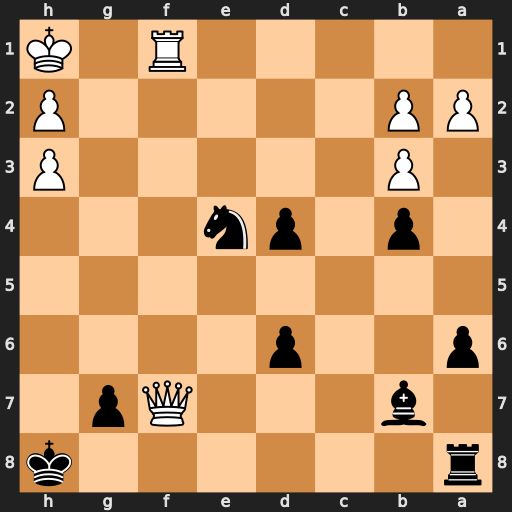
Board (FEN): r6k/1b3Qp1/p2p4/8/1p1pn3/1P5P/PP5P/5R1K
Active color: b
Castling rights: -
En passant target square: -
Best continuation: Nf2+ Kg1 Nxh3#